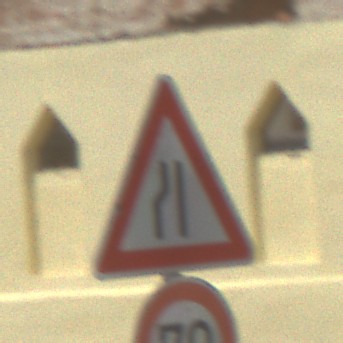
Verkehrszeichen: EinseitigVerengteFahrbahnLinks
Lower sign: Geschwindigkeit70
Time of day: Midday
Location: Outdoor (Suburban)
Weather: PartlyCloudy
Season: NotSpecified
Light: Natural